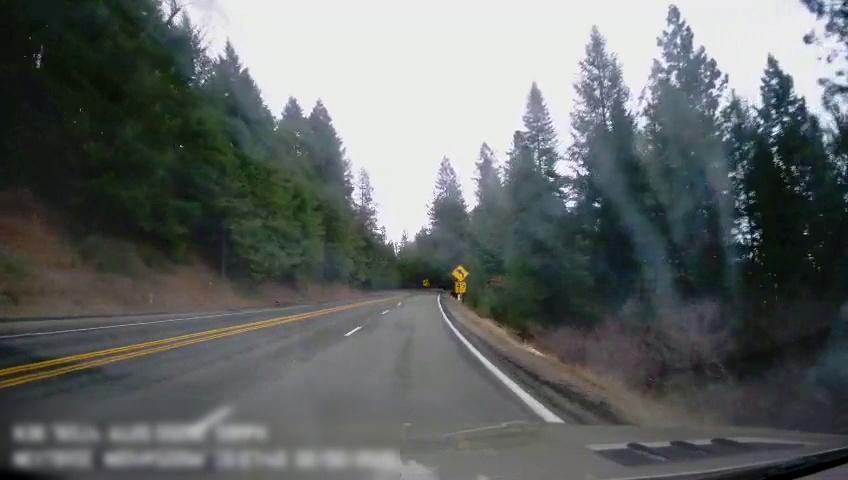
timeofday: Day
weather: Cloudy
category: Drivable Space
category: Lanes | Opposite Lane
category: Lanes | Opposite Lane
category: Lanes | Alternate Lane
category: Lanes | Current Lane
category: Lanes | Current Lane
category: Traffic | Signs
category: Traffic | Signs